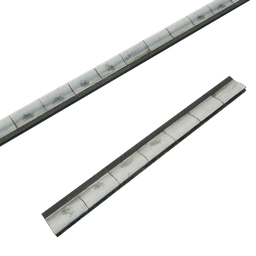
Label: architecture